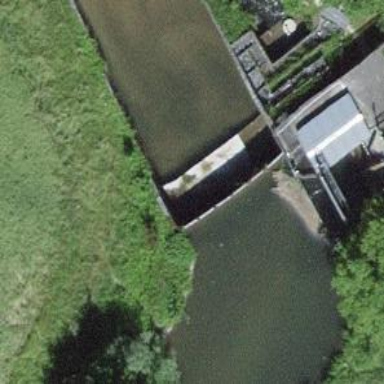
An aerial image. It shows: Weir along the waterway.